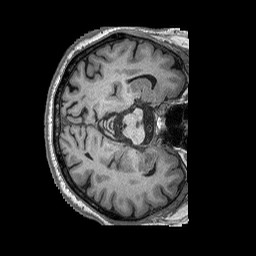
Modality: T1w
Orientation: axial
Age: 70
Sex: male
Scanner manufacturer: siemens
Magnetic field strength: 3 T
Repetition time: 2.53 s
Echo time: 0.00144 s